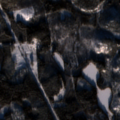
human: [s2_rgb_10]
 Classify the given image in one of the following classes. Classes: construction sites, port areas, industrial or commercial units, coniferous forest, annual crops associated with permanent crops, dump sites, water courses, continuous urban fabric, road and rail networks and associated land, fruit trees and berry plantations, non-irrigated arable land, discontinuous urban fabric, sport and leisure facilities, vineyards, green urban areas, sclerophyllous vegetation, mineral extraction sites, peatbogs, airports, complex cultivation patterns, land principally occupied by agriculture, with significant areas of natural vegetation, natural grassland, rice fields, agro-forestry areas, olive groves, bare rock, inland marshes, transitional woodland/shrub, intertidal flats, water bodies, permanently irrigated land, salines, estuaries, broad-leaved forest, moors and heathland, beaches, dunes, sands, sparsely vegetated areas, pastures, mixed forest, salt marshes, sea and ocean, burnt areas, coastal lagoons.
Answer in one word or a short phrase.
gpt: coniferous forest, mixed forest